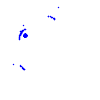
Particle: electron